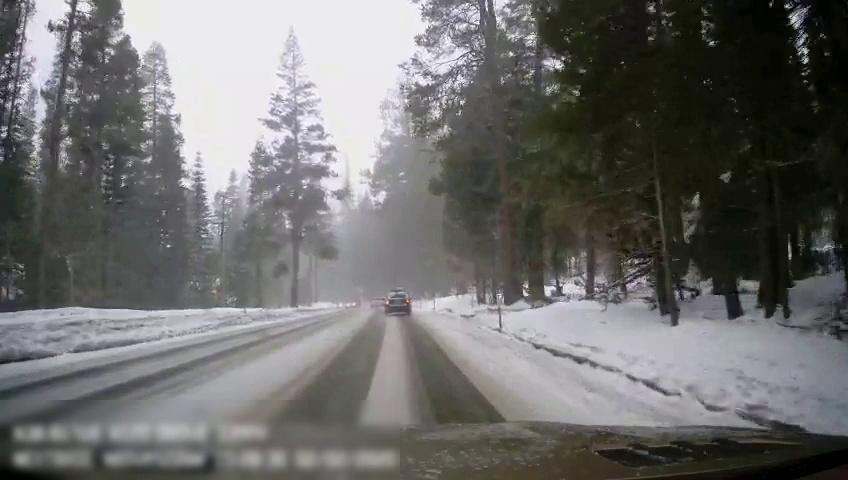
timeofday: Day
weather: Snowy
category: Drivable Space
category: Vehicles | Car
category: Vehicles | SUV